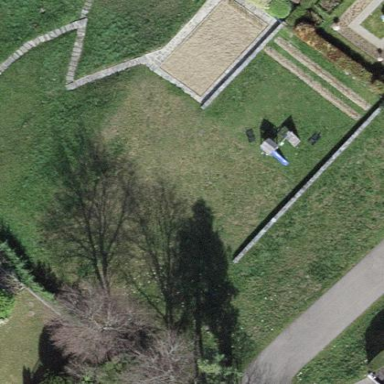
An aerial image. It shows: Garden surrounded by fence.